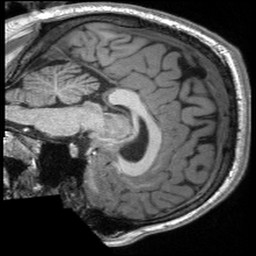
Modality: T1w
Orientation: sagittal
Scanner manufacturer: siemens
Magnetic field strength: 3 T
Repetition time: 2.3 s
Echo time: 0.00308 s